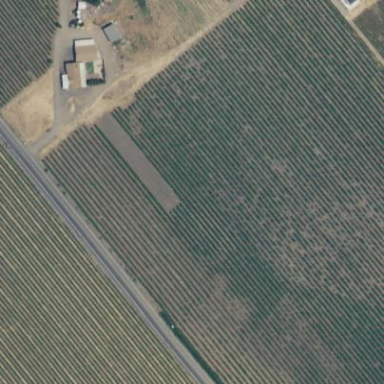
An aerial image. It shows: Vineyard with wine grapes as the main crop.